Question: I've taken a look over all of the examples over at <URL> but have been unable to find an example of column header filtering.
Take for example how Excel works:

Is it possible to enable this type of sorting, which gives a distinct list of fields in a drop down menu?
I've noticed that <URL> displays them, but ideally I'd like to do it by default without having to open and set filters in the filter window.
Sorry I don't have any code to show, I'm look more for a general yes/no and pointer if so, maybe with a couple of quick examples thrown in.
So, am I in luck?
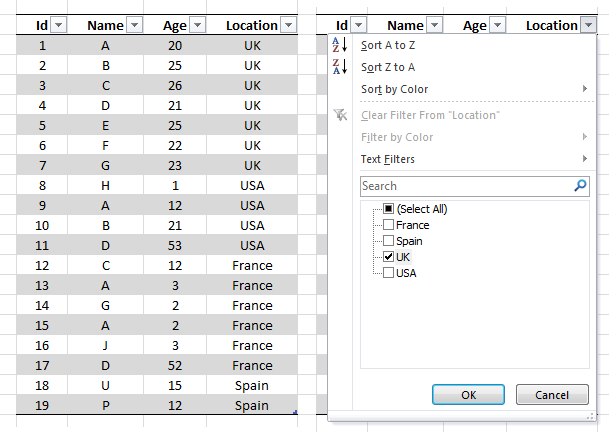
Answer: Every software product have its . You should not expect that one can simulate GUI of Microsoft Excel in another product like in jqGrid for example. If you click on the column header of the grid (I mean jqGrid) for example then the grid will be sorted by the clicked column. Try to make Excel to do the same instead of selection of the column. It's also not easy.
In general everything is possible. I posted in <URL> shows how to use jQuery UI MultiSelect Widget written by Eric Hynds.
<URL> plugin. The plugin provides functionality which is very close to Excel. Probably it can be mostly close to what you need.
I hope that usage of ideas from the referenced answers you can implement your requirements.